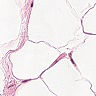
Metastatic tissue present: no